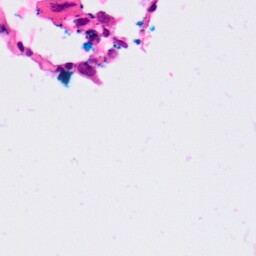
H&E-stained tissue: Lung